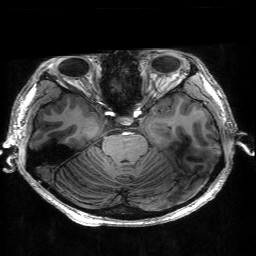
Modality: T1w
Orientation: coronal